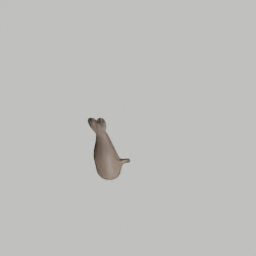
Label: animals